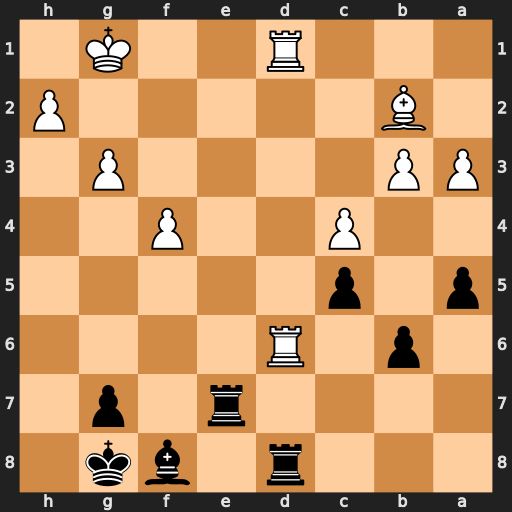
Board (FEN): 3r1bk1/4r1p1/1p1R4/p1p5/2P2P2/PP4P1/1B5P/3R2K1
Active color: b
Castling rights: -
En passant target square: -
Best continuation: Rxd6 Rxd6 Re2 Rxb6 Rxb2